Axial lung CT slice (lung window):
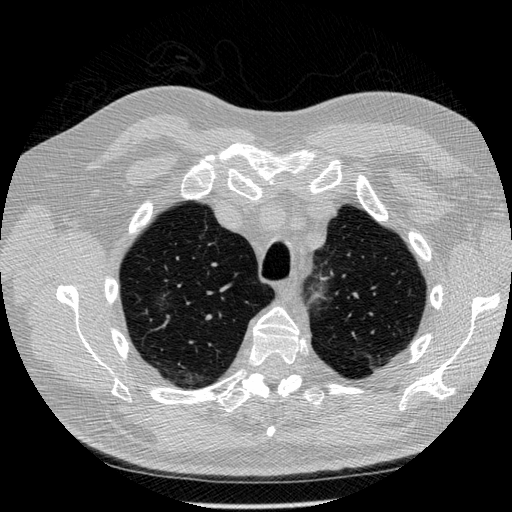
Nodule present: no